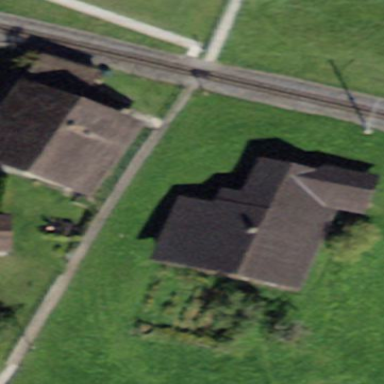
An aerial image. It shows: Farm building.